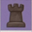
Piece: bR